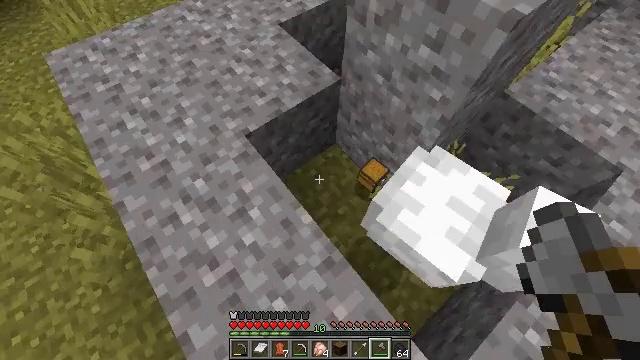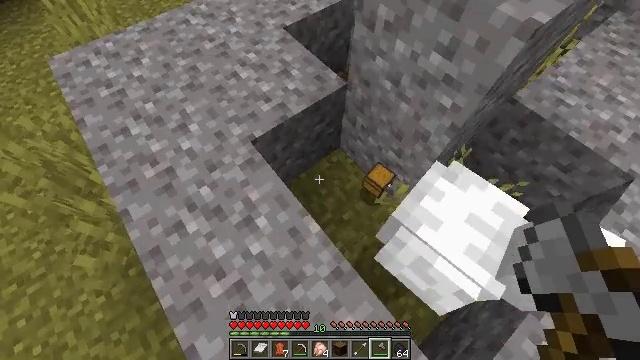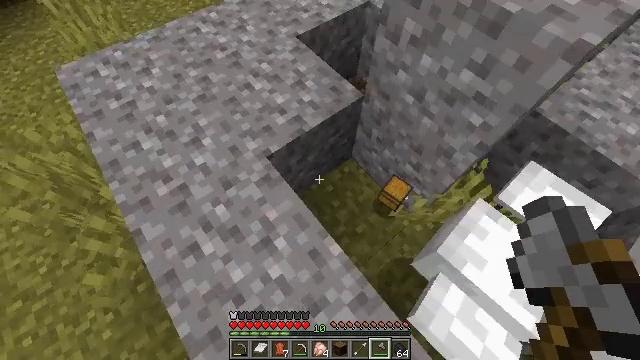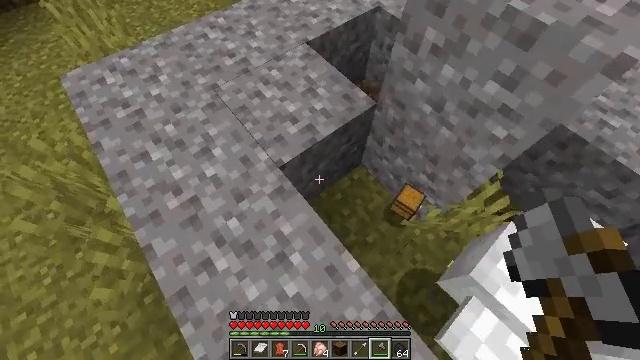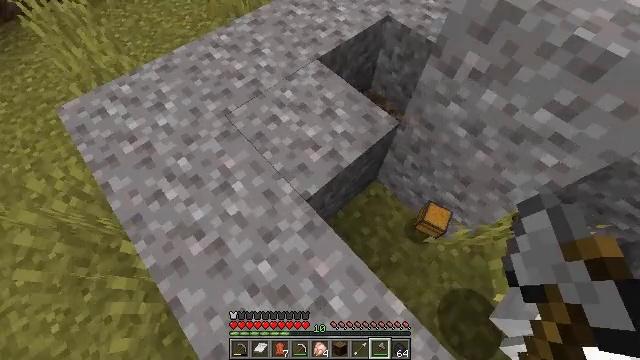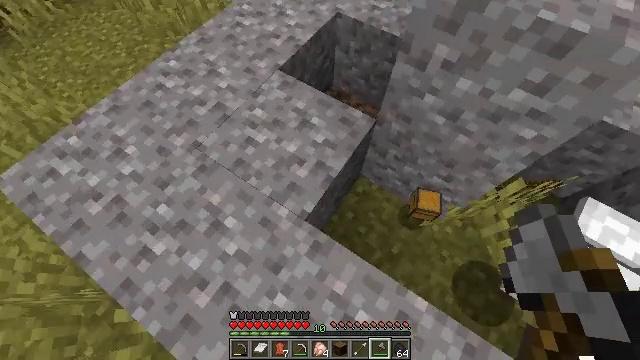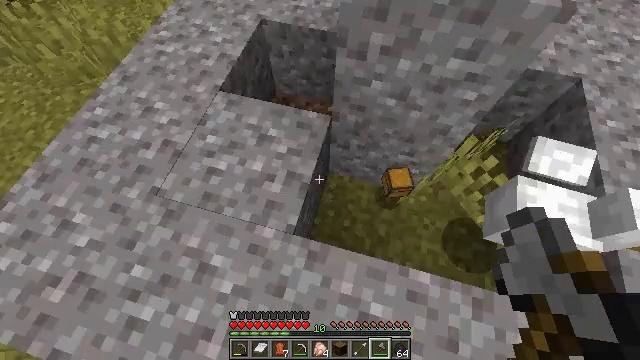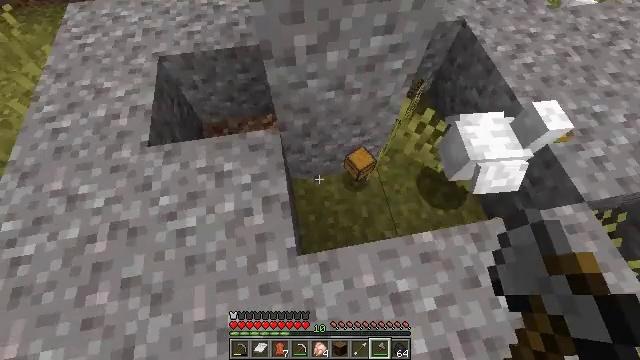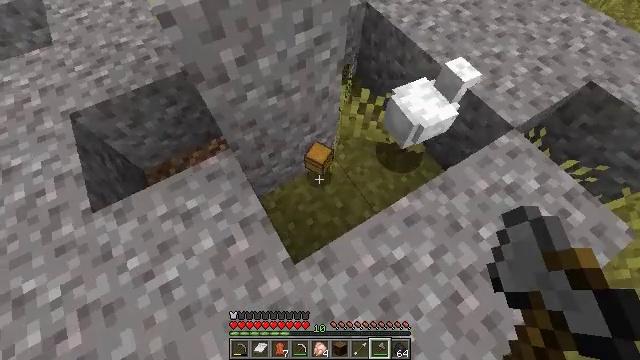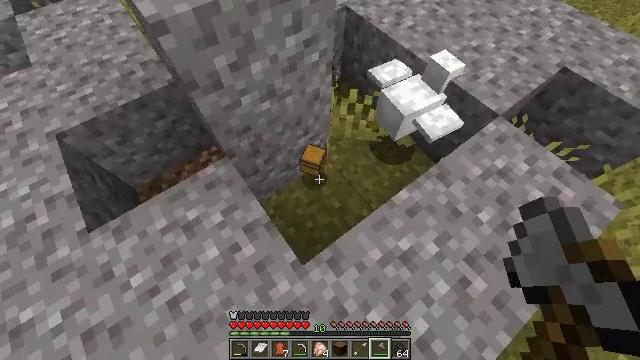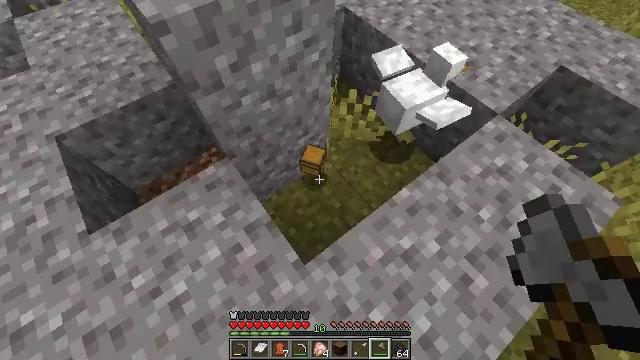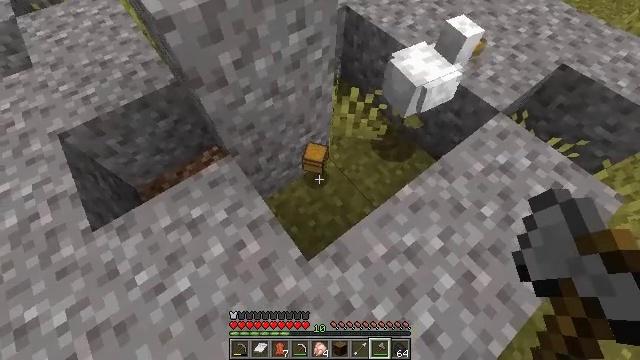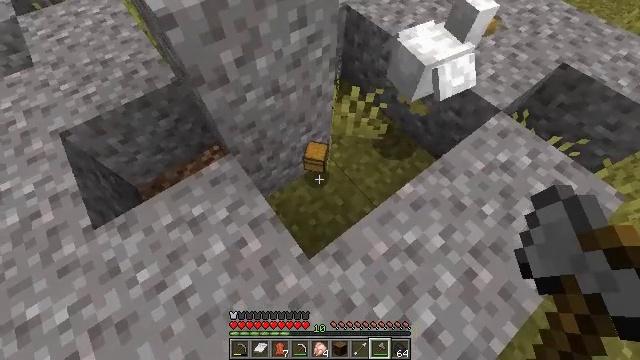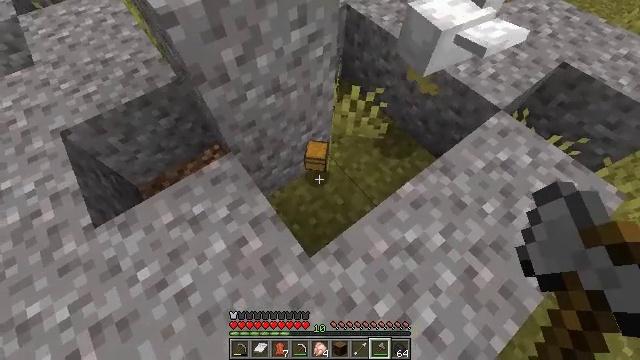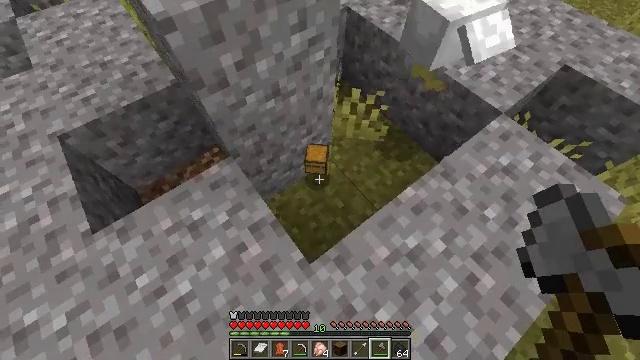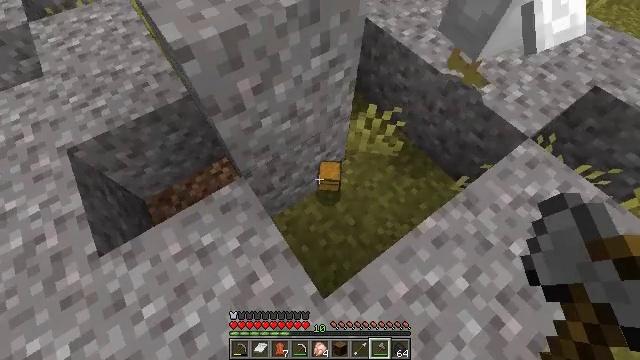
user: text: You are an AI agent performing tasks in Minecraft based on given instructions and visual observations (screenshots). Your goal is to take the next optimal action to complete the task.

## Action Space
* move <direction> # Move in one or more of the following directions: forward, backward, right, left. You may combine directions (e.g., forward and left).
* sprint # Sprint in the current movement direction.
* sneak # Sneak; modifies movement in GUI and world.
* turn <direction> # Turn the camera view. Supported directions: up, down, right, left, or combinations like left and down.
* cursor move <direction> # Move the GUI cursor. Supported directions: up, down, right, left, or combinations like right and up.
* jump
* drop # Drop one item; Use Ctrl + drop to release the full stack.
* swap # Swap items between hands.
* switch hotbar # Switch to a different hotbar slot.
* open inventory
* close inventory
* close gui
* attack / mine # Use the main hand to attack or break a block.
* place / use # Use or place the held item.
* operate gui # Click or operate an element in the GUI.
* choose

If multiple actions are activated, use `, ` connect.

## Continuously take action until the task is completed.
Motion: motion action
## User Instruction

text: Remove a stick from the inventory.
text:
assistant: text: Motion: move forward and move left
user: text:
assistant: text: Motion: move forward and move left
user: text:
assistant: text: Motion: move forward and move left
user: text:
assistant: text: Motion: move forward and move left, turn right
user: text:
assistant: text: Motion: move forward and move left, turn right
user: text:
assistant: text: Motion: move forward and move left, turn right
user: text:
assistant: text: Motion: turn right
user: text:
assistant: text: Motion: turn right
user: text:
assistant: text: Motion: turn right and up
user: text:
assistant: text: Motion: no_op
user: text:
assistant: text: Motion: no_op
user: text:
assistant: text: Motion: no_op
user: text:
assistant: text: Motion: no_op
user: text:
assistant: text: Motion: move forward
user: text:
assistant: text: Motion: move forward and move left, turn left
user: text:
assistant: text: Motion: move forward and move left
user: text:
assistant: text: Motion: move forward and move left
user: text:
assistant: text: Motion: move forward
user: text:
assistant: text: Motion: no_op
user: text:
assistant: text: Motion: no_op
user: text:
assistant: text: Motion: no_op
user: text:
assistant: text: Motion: no_op
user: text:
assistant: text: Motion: no_op
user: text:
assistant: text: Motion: turn right
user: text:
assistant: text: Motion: turn right
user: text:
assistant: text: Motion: turn right
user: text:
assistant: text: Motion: turn right
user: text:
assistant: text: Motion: no_op
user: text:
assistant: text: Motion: no_op
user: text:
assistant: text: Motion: no_op